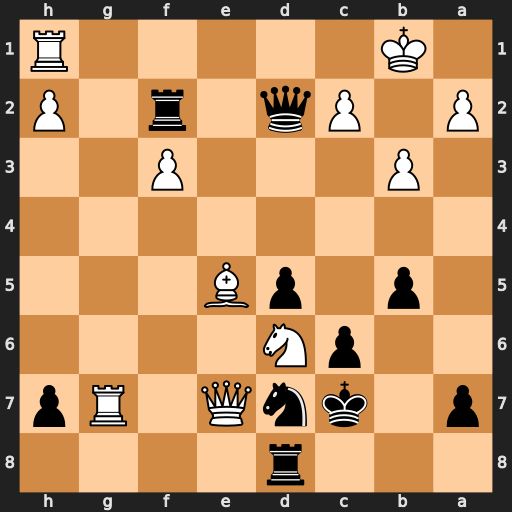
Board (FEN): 3r4/p1knQ1Rp/2pN4/1p1pB3/8/1P3P2/P1Pq1r1P/1K5R
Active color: b
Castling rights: -
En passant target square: -
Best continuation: Qxc2+ Ka1 Qxa2#